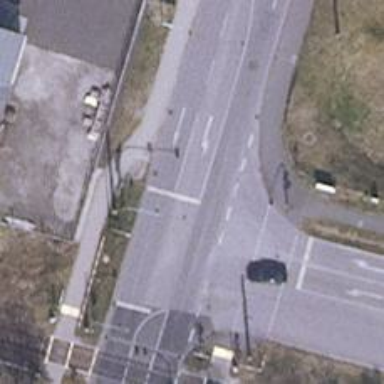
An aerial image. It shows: Road with traffic signals for signaling.